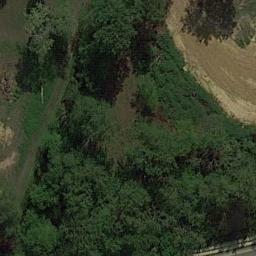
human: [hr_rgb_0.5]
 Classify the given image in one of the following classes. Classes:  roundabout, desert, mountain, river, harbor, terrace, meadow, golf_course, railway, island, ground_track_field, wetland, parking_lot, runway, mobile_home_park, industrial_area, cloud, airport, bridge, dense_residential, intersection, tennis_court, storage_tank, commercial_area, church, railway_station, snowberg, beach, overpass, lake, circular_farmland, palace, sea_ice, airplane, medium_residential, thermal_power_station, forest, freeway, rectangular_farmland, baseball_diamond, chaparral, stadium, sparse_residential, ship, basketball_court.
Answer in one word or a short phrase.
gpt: forest